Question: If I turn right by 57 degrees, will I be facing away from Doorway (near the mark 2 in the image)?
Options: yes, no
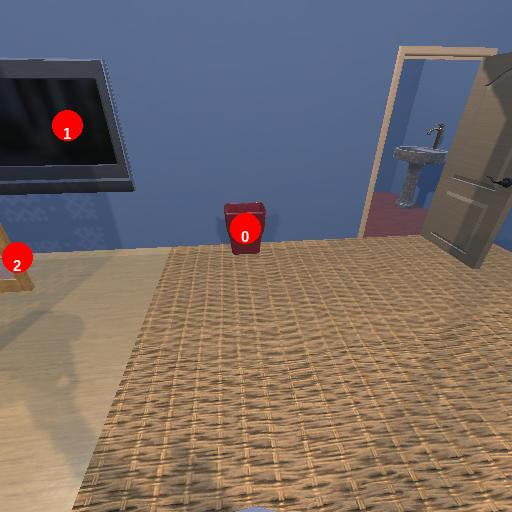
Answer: yes